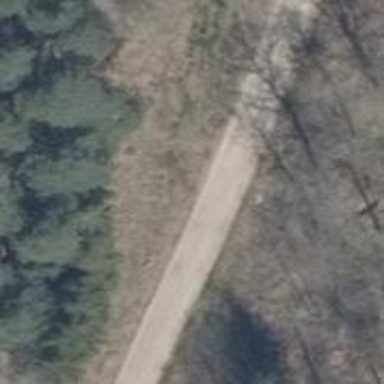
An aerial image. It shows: Track road with ground surface.